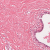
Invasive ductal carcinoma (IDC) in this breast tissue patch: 0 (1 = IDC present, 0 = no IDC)